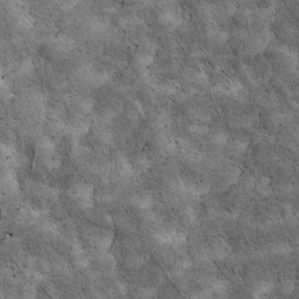
Label: non_frost